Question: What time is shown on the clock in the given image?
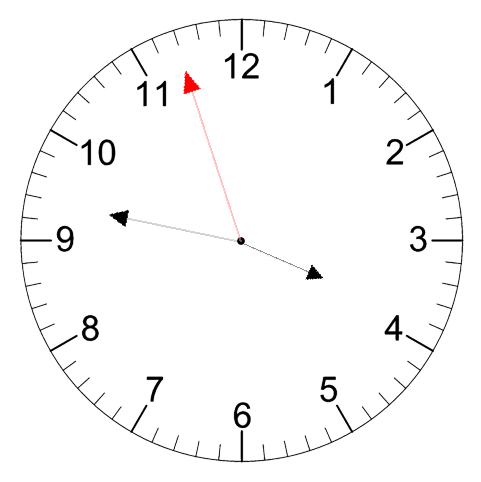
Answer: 03:46:57